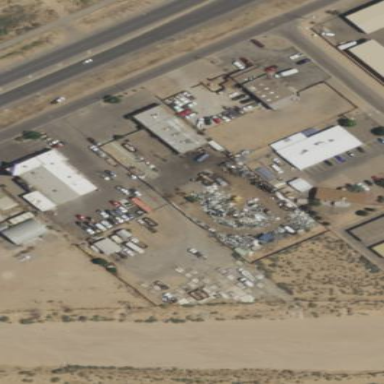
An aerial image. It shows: Industrial area designated as scrap yard.